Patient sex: M
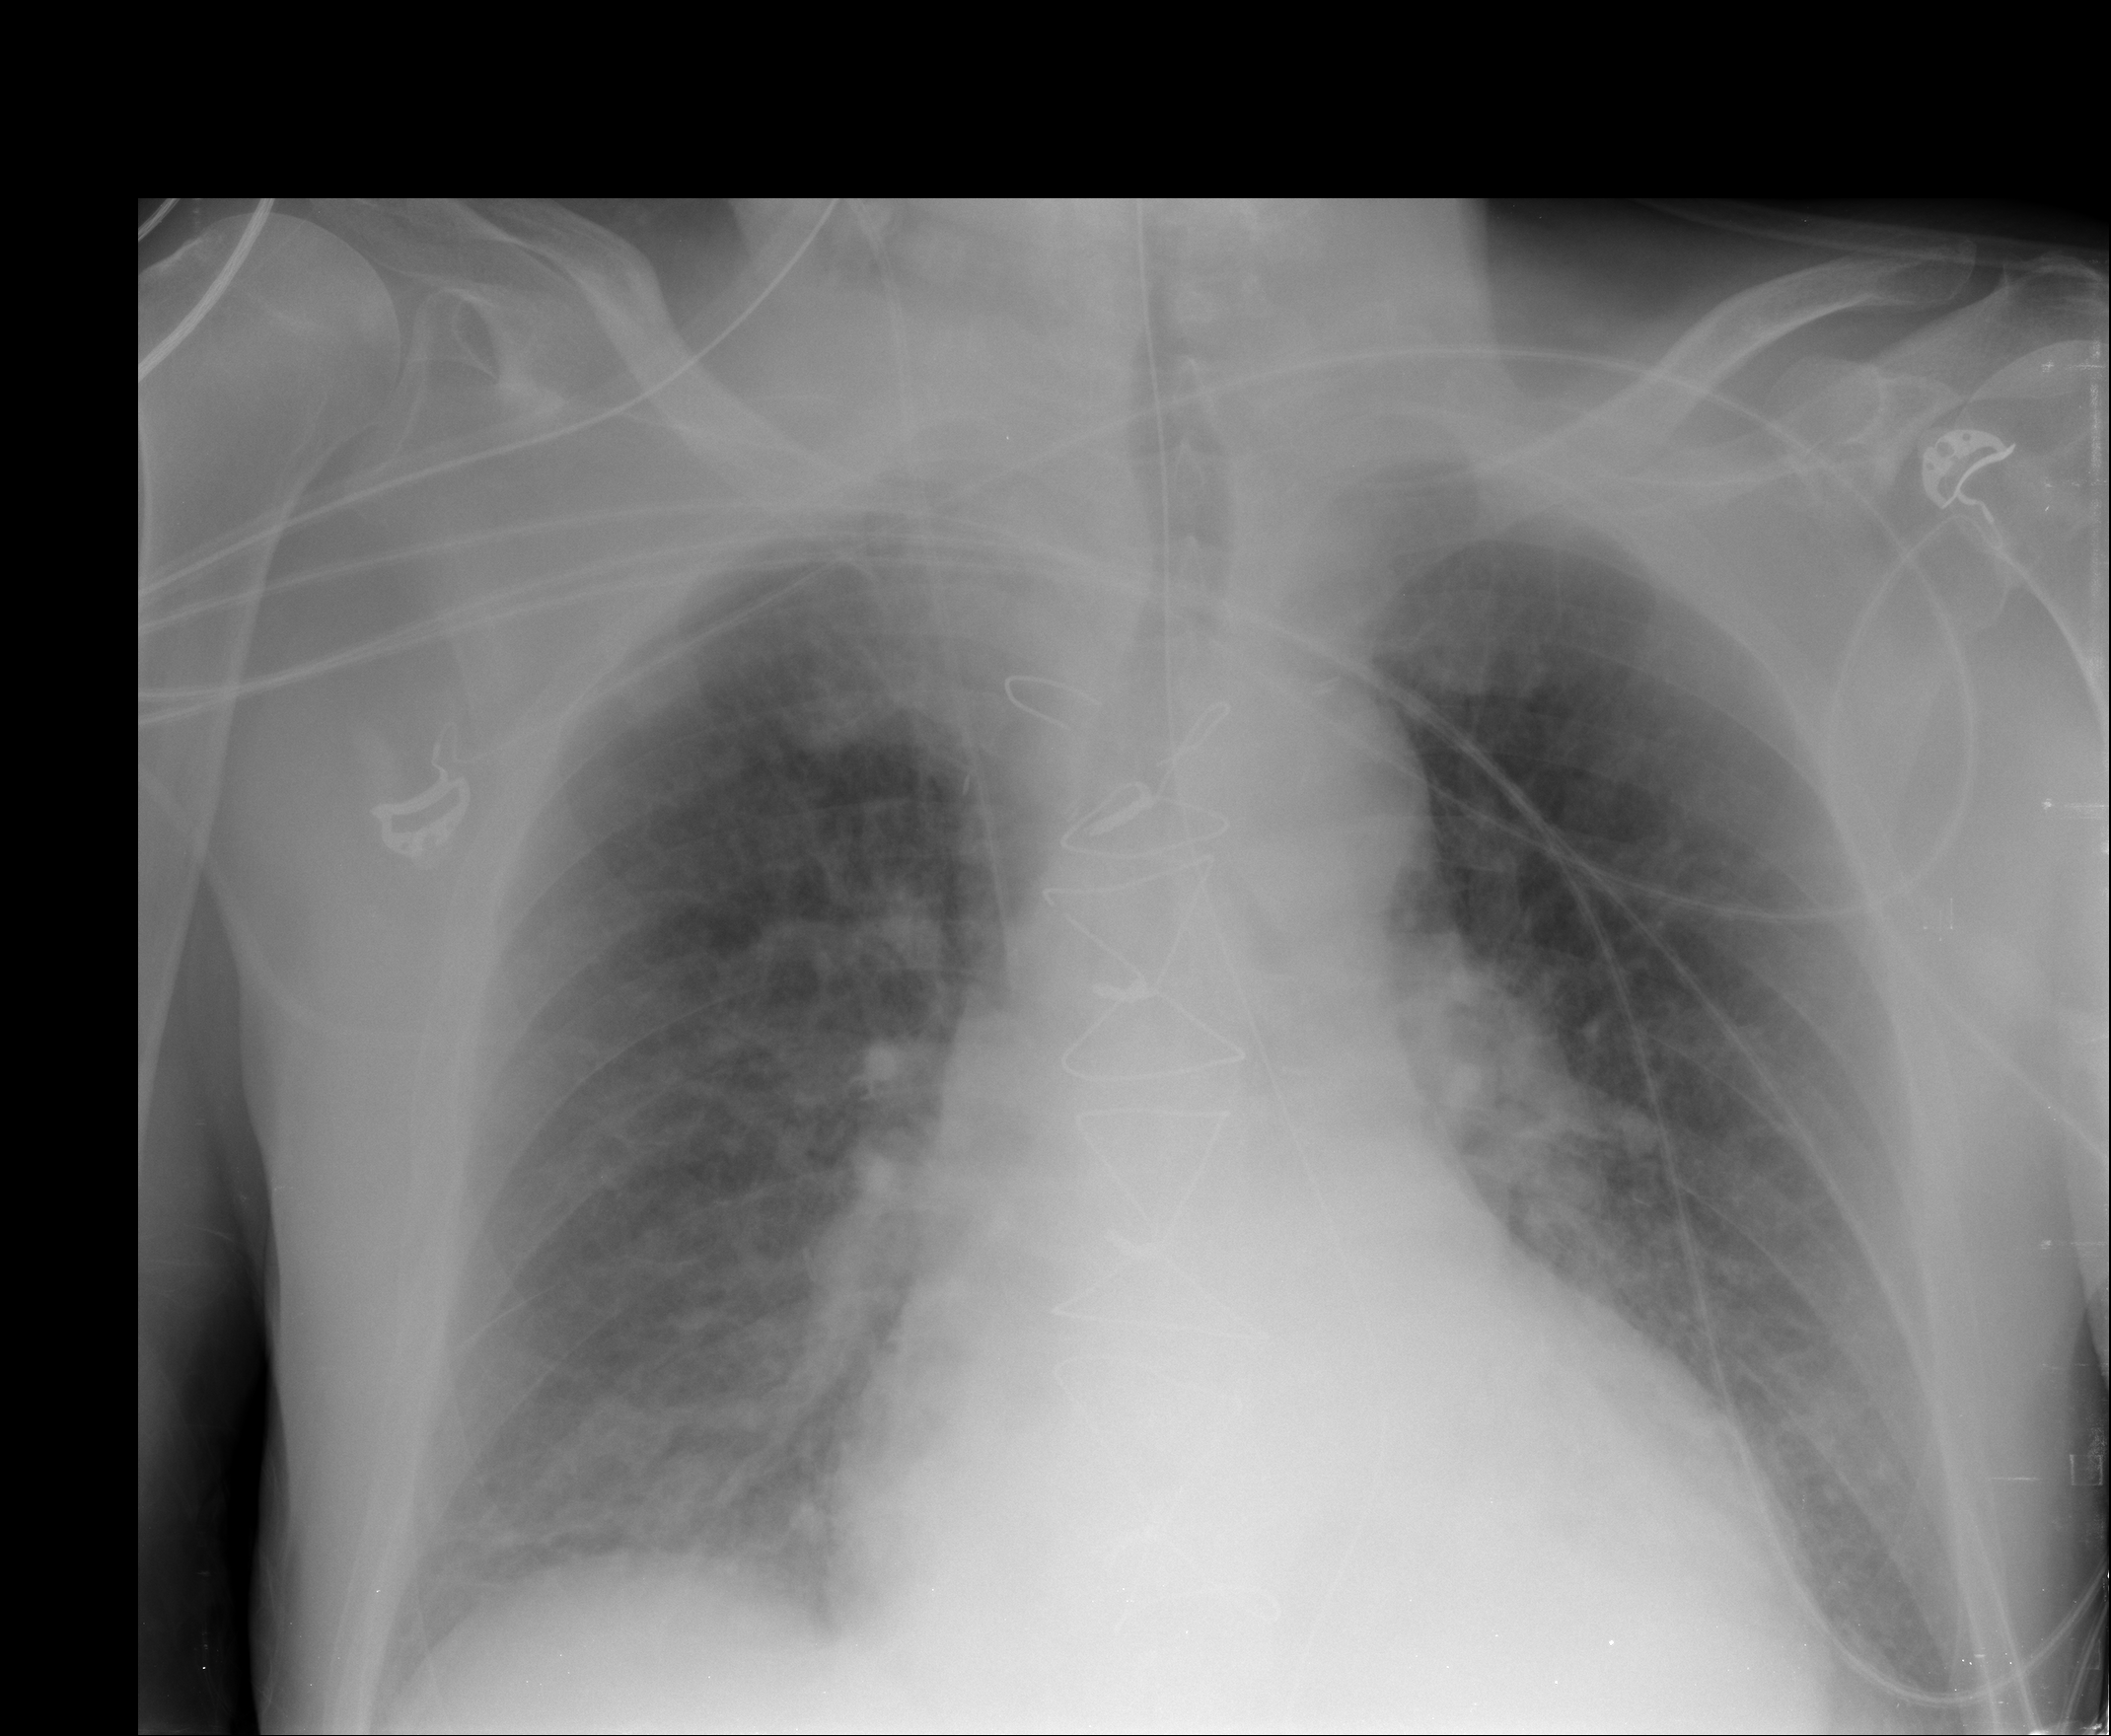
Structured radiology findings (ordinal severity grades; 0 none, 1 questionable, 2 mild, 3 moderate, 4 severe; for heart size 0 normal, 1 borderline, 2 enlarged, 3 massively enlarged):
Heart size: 0
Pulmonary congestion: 2
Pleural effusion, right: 0
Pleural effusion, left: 0
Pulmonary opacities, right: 0
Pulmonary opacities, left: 0
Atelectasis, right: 0
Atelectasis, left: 0